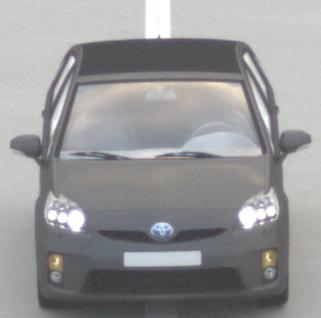
Make: Toyota
Model: Prius 1.5 Hybrid
Detailed model: Prius (HW2)
Model produced from: 2006/03
Model produced until: 2009/06
Doors: 5
Color: gray
Road condition: dry road
Daytime: morning or afternoon
Contrast: low contrast